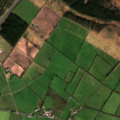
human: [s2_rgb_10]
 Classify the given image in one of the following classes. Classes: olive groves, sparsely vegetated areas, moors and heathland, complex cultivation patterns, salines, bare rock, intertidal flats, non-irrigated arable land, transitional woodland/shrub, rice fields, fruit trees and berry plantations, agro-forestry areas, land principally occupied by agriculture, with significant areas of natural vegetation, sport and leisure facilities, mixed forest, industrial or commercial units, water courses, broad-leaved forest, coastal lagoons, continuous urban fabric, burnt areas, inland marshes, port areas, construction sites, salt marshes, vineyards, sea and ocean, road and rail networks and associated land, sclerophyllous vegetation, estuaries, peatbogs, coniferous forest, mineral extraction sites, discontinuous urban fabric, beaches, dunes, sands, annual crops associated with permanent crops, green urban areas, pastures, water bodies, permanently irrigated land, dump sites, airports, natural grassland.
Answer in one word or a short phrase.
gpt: road and rail networks and associated land, non-irrigated arable land, pastures, coniferous forest, transitional woodland/shrub